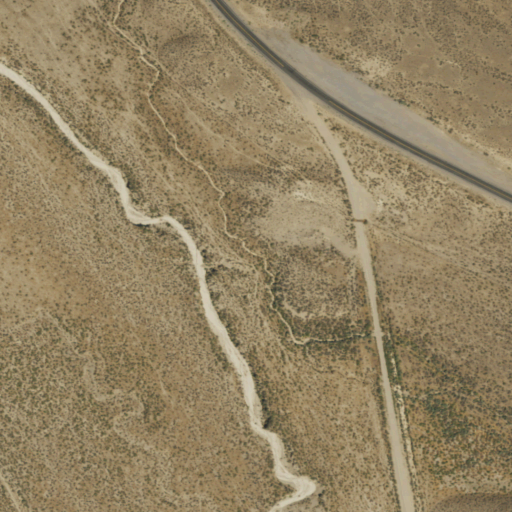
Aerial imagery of valley in Nevada named Road Canyon containing shrub, open development, low intensity development, and medium intensity development